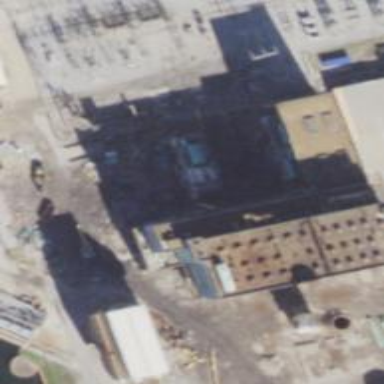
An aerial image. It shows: Steam turbine generator.